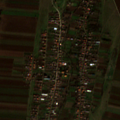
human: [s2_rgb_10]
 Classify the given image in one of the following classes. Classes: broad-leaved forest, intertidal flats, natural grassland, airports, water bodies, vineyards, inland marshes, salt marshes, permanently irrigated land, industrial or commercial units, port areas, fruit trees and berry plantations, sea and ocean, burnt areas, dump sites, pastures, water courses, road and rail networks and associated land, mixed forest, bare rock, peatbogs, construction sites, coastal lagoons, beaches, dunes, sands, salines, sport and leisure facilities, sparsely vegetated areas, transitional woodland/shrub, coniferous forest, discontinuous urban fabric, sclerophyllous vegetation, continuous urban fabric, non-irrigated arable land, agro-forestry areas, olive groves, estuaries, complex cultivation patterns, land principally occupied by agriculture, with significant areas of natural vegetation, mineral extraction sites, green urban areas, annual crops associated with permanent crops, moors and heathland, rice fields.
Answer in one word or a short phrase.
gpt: discontinuous urban fabric, non-irrigated arable land, pastures